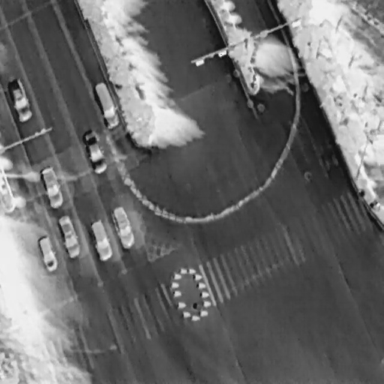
There are eight Cars in the infrared image.